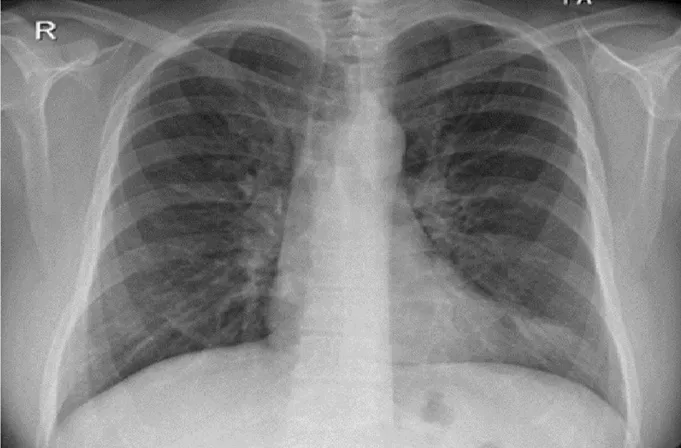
Chest x-ray PA, February 2018: Bilateral, perihilar, peribronchial cuffing with diffuse bilateral alveolar shadows more in the right lung.
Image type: radiology (x_ray)